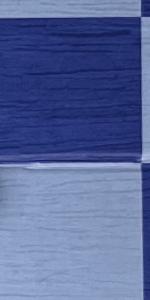
Label: Empty